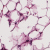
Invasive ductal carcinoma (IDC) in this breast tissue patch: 0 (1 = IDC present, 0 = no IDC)